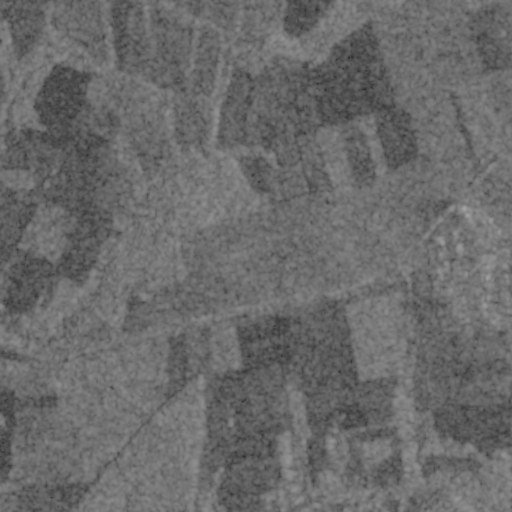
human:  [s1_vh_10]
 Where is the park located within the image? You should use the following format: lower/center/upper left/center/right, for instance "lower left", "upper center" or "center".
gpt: The park is located in the center right of the image.
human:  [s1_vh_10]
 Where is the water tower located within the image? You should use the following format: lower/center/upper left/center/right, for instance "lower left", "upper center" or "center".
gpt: The water tower is located in the center right of the image.
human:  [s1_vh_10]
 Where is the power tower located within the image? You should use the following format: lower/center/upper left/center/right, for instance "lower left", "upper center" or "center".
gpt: There is no power tower in the image.

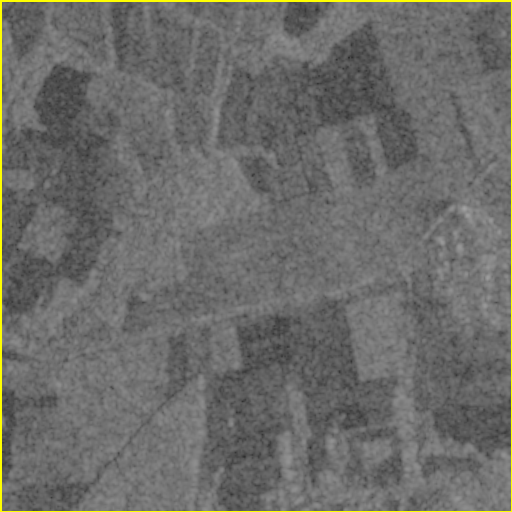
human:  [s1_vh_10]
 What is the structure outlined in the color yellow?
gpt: The structure outlined in yellow is a crop field.
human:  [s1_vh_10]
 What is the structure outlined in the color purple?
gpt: There is no purple outline.